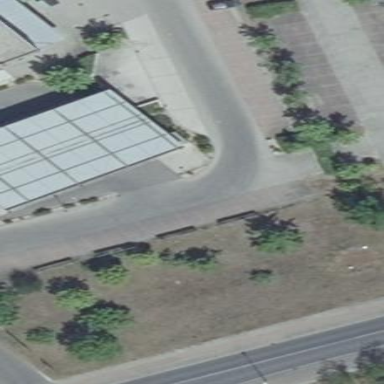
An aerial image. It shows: Building housing fuel station.